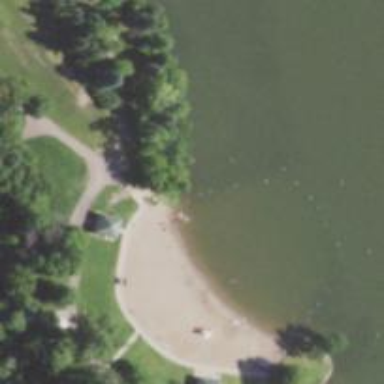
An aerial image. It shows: Swimming area used for leisure and sports activities.